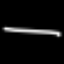
Label: line